Aerial crown-view tile of a tropical tree (Barro Colorado Island, Panama), acquired 20241014:
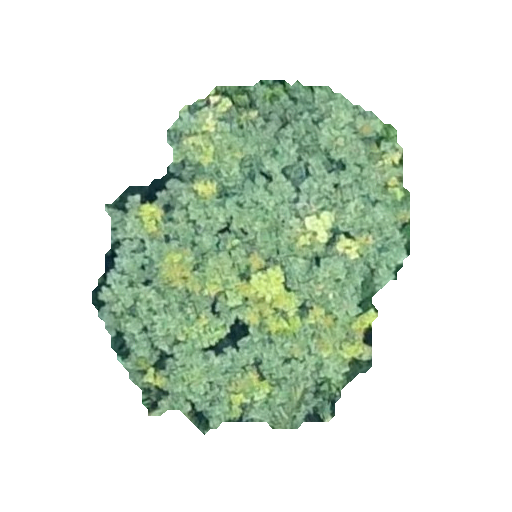
Species: Protium stevensonii
GBIF accepted scientific name: Tetragastris panamensis
Crown area: 127.758 m²